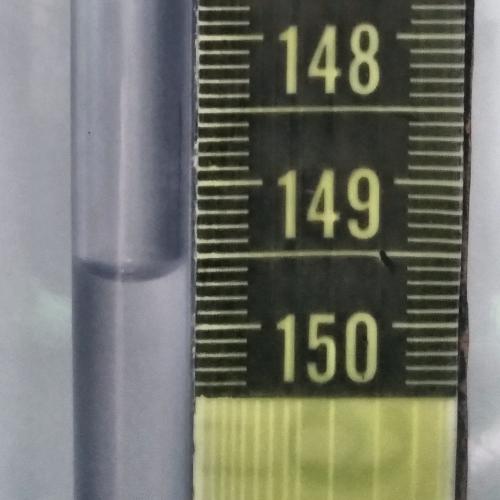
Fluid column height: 149.6 cm